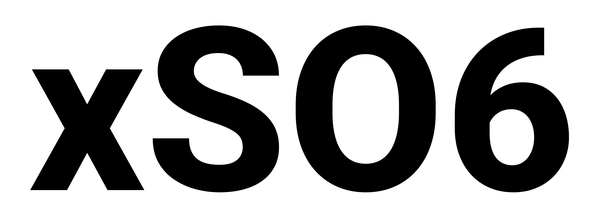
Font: Roboto_ExtraBold